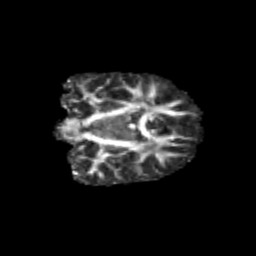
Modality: FA
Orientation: coronal
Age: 10
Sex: male
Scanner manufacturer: siemens
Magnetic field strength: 3 T
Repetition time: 3.8 s
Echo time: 0.07 s